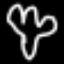
Label: fork